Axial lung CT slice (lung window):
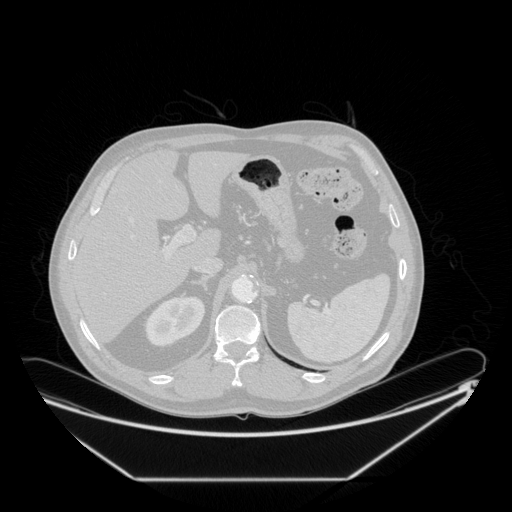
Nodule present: no